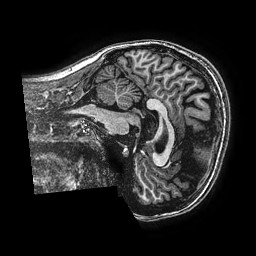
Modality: T1w
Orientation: sagittal
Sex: female
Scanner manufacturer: ge
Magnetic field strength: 3 T
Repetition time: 0.00766 s
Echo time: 0.003476 s